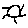
Label: sun